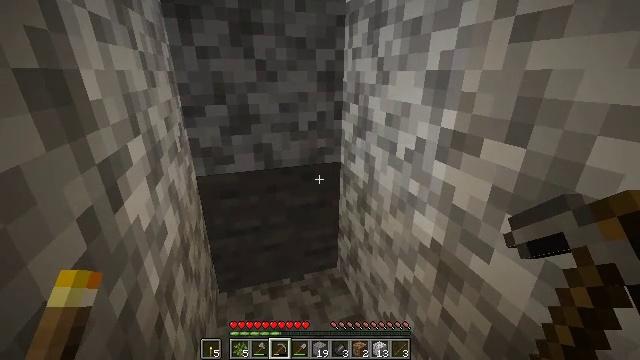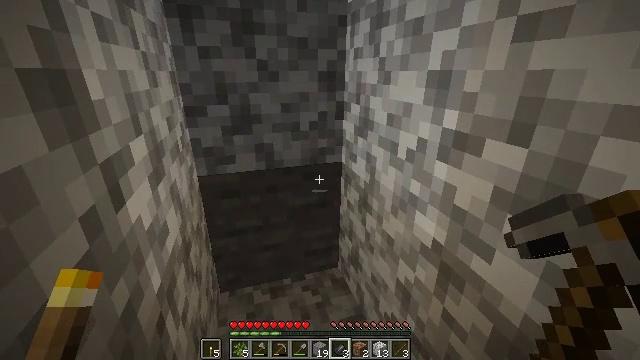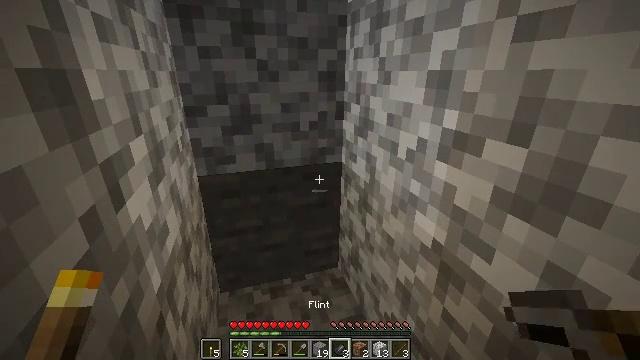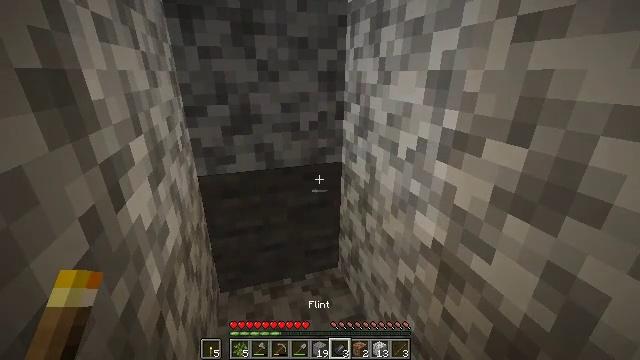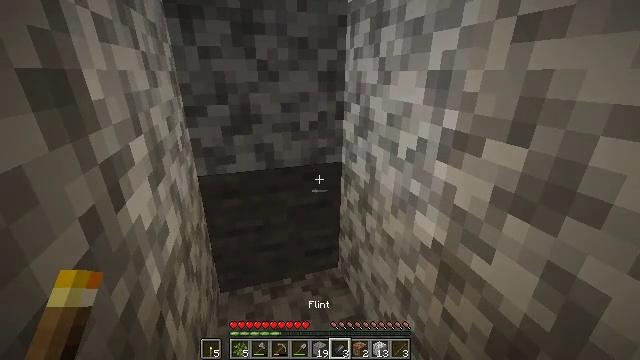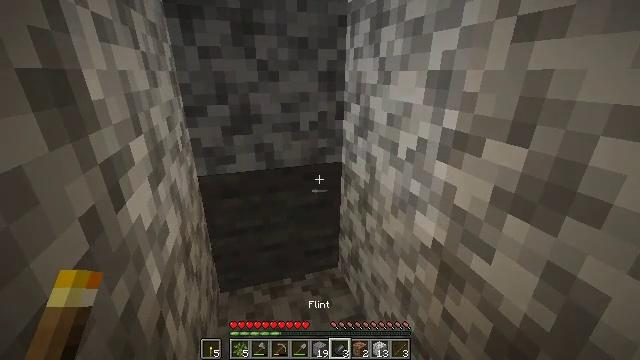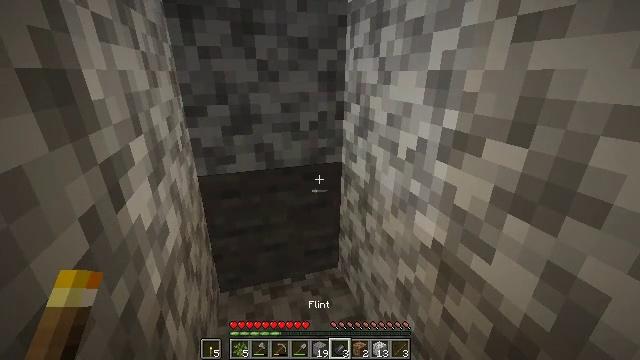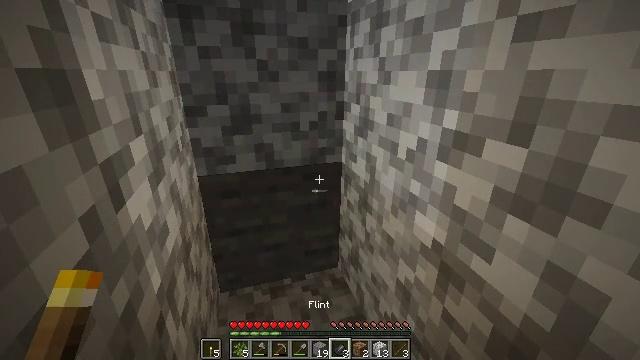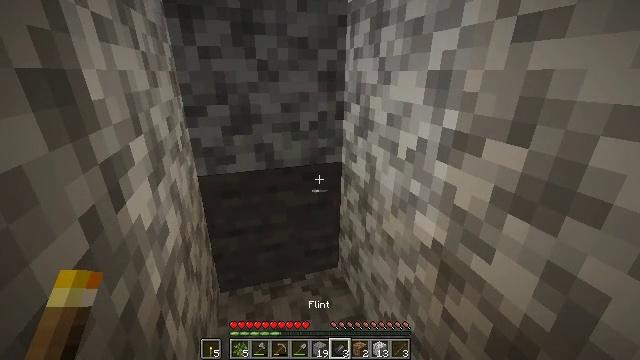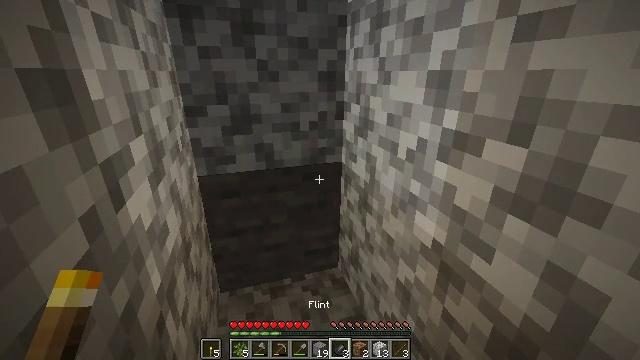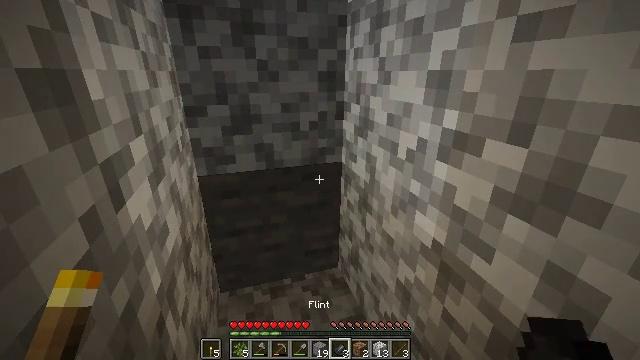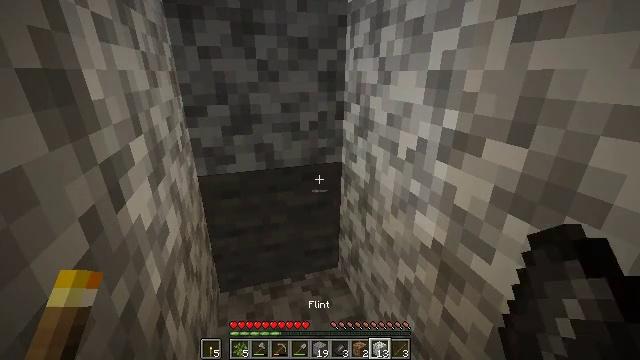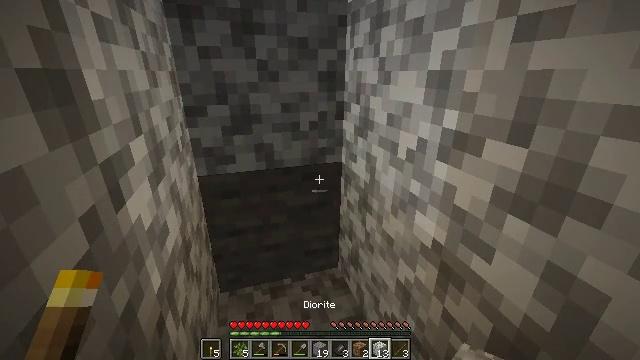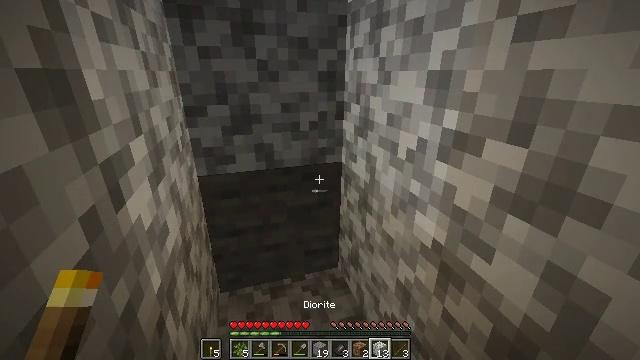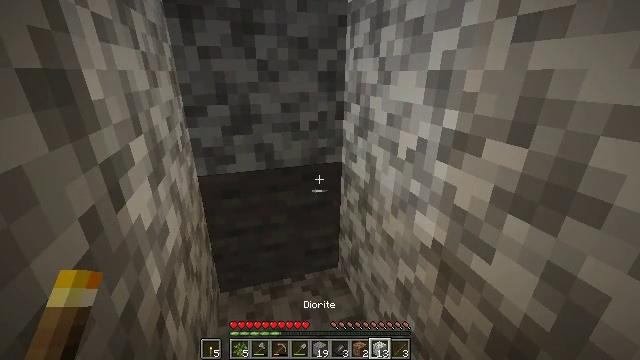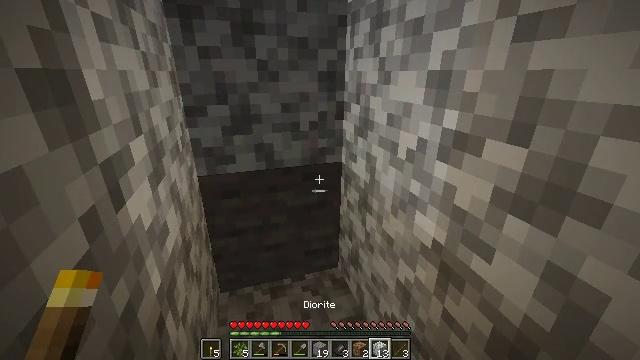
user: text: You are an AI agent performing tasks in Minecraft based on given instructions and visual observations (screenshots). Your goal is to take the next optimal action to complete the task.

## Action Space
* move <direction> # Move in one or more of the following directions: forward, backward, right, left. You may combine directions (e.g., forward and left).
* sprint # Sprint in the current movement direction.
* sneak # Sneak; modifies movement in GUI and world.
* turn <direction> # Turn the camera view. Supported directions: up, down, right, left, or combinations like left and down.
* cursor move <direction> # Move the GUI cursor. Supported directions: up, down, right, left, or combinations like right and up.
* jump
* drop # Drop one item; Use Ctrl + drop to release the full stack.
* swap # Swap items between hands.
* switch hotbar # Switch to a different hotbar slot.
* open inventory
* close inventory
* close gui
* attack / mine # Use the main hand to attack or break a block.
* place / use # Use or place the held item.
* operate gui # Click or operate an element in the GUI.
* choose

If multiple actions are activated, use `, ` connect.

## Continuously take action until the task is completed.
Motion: motion action
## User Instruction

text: Collect stone from the mine.
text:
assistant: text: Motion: switch to hotbar 5, 6
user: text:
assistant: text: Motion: switch to hotbar 5, 6
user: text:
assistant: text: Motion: no_op
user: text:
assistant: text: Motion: no_op
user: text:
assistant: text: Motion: no_op
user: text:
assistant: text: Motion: no_op
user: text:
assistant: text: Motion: no_op
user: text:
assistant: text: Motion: no_op
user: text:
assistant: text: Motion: no_op
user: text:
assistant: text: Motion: no_op
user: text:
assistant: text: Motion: switch to hotbar 8
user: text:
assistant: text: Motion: switch to hotbar 8
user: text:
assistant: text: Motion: switch to hotbar 8
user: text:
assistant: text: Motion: switch to hotbar 8
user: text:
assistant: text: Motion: no_op
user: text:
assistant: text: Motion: no_op
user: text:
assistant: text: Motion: no_op
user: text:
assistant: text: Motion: no_op
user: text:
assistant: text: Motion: no_op
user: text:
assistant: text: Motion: no_op
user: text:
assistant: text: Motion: no_op
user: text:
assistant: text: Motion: turn left and down
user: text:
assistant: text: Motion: turn left and down
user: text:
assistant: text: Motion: turn left and down
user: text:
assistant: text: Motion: no_op
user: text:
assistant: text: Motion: no_op
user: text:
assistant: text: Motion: no_op
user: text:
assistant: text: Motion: turn up, use / place
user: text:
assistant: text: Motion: use / place
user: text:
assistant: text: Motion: use / place